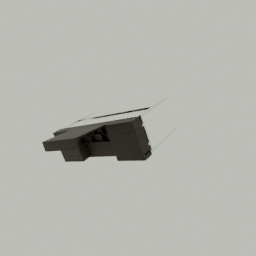
Label: furniture